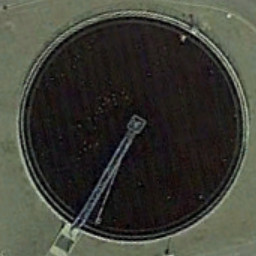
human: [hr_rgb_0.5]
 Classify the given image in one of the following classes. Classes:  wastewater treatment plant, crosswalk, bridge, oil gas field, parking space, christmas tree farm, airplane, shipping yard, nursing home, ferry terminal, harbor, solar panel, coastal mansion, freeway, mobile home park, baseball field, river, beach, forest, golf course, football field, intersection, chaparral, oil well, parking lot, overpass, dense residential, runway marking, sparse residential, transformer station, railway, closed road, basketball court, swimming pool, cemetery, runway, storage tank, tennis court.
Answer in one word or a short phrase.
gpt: wastewater treatment plant